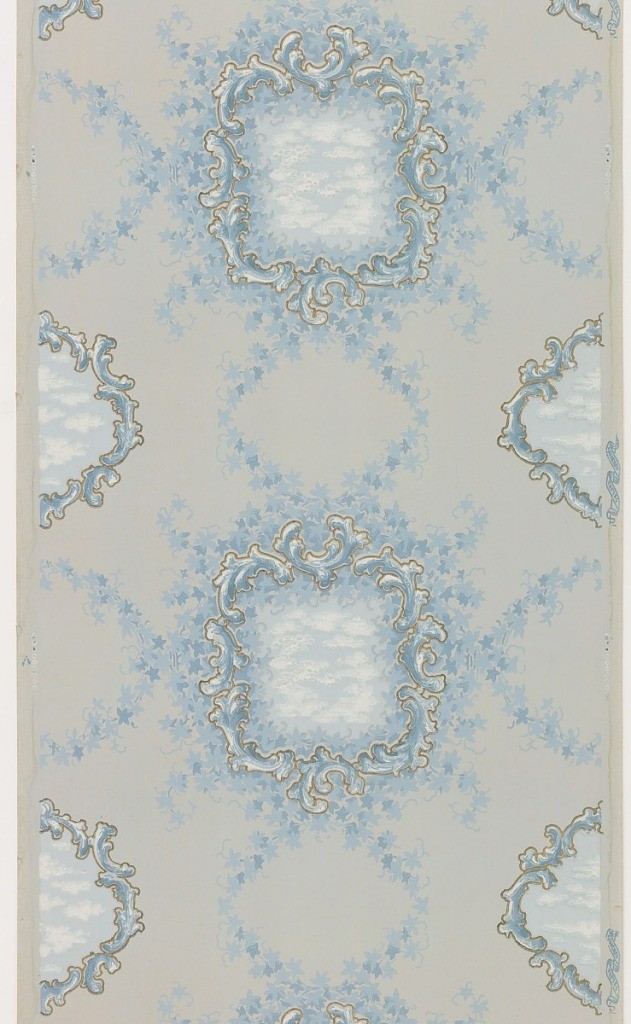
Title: Ceiling paper
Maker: Standard Wall-Paper Company, Standard Wall-Paper Company, Sandy Hill, New York
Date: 1905–1915
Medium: Machine-printed paper, liquid mica
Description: View of sky with clouds set within a square scroll medallion. These medallions are linked together with foliate squares. Printed in blue and white on light blue ground.